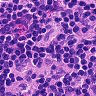
Metastatic tissue present: no